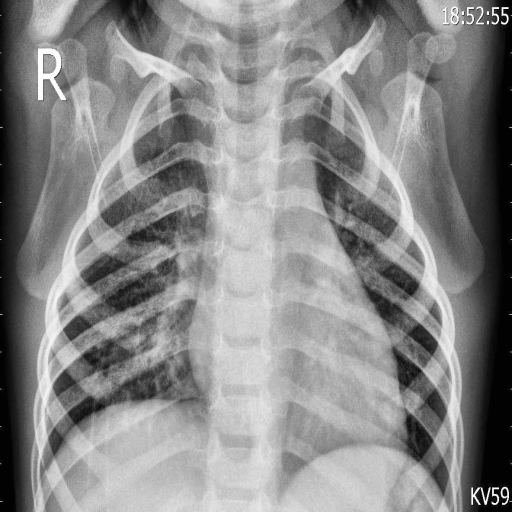
Finding: PNEUMONIA